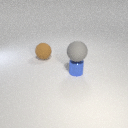
large gray rubber sphere above small blue metal cylinder